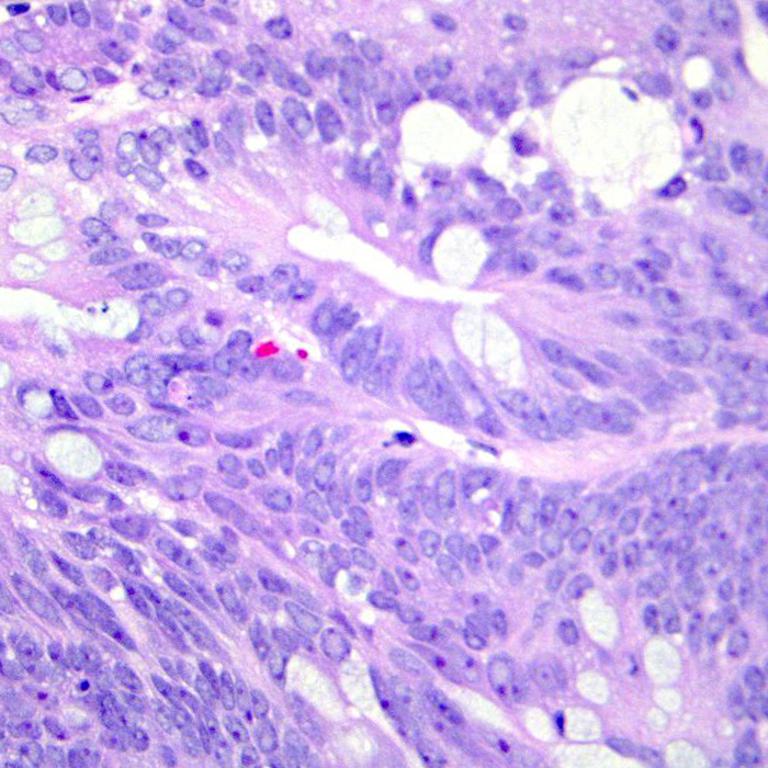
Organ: colon
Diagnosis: adenocarcinomas